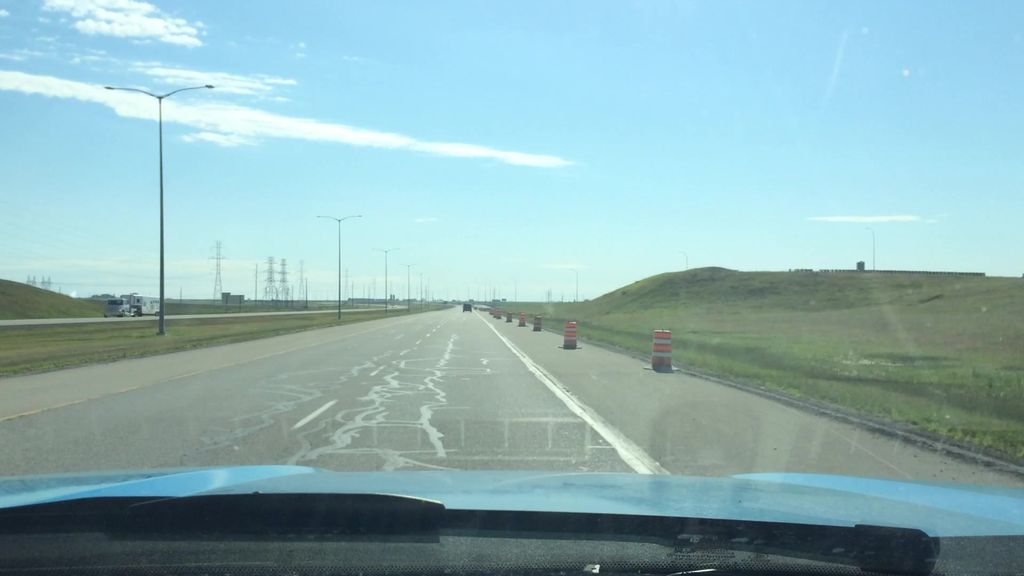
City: calgary